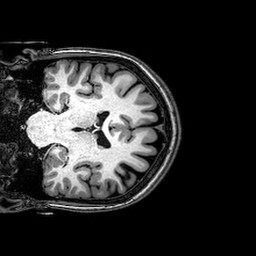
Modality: T1w
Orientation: coronal
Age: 20
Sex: female